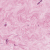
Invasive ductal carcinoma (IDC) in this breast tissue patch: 0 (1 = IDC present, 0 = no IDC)